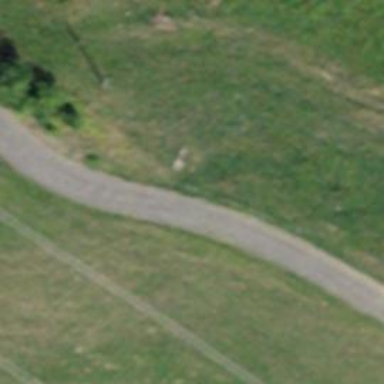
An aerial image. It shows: Well-maintained track road with grade 1 tracktype.